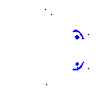
Particle: kaon